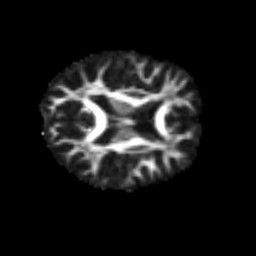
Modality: FA
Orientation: axial
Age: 64
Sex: male
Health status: ill
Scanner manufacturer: siemens
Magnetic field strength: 3 T
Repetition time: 8.7 s
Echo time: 0.11 s